Question: I want to create three, stacked 'div's. The top and the bottom ones will be of fixed height, whereas the one in the middle will have a dynamic height that expands to fill the remaining space:

I've tried numerous things, such as setting the height to 'auto'. I do have a solution, but it involves JavaScript (i.e., calculating the remaining height) but I was wondering if there was a pure CSS solution.
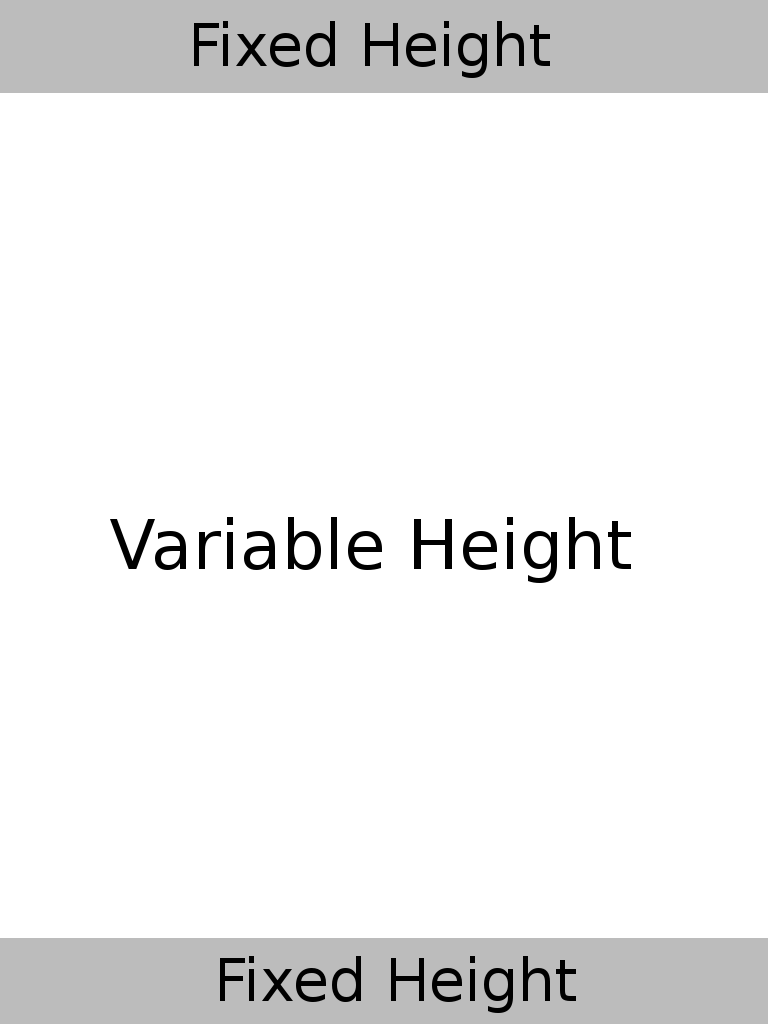
Answer: There's a CSS solution, but it won't work in older browsers. You need to use the 'calc' "function" that is new to CSS, combined with 'height: 100%'. If you've never used 'height: 100%' before, you know that every parent element of the one you want to be 100% tall must also be set to 'height:100%'. 'calc' can take a percentage value and subtract pixels from it, so you just need to set it to be '100%' minus however tall the top and bottom divs are.
Supported by: IE9+, Firefox 4+, Chrome 19+, Safari 6+
<URL>
'''
<div id='top'></div>
<div id='mid'></div>
<div id='bot'></div>
'''
'''
html, body
{
height: 100%;
}
#top, #bot
{
height: 50px;
background: red;
}
#mid
{
height: calc(100% - 100px);
}
'''
<URL>